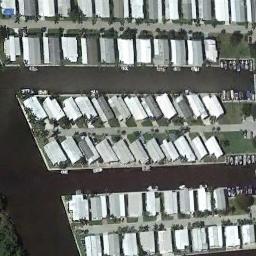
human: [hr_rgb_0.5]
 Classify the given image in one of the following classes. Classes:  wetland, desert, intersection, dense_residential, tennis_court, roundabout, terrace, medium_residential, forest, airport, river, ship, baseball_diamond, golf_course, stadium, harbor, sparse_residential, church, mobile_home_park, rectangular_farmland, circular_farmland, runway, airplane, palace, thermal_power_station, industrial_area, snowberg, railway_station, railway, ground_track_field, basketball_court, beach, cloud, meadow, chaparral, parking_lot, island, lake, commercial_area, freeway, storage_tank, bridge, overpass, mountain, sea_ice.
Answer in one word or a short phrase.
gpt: mobile_home_park